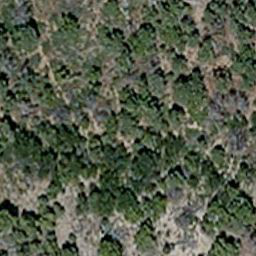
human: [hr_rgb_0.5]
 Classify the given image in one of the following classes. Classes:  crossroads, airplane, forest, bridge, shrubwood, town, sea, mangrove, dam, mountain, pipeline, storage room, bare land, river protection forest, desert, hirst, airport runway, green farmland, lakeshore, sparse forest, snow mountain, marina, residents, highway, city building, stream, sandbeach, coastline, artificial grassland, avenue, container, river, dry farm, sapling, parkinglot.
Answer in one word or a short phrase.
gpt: sparse forest